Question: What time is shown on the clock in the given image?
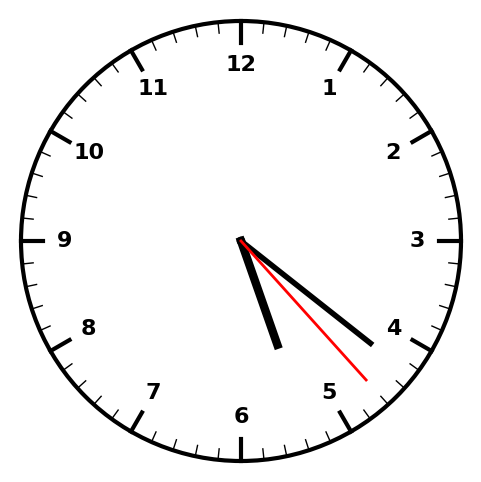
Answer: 05:21:23